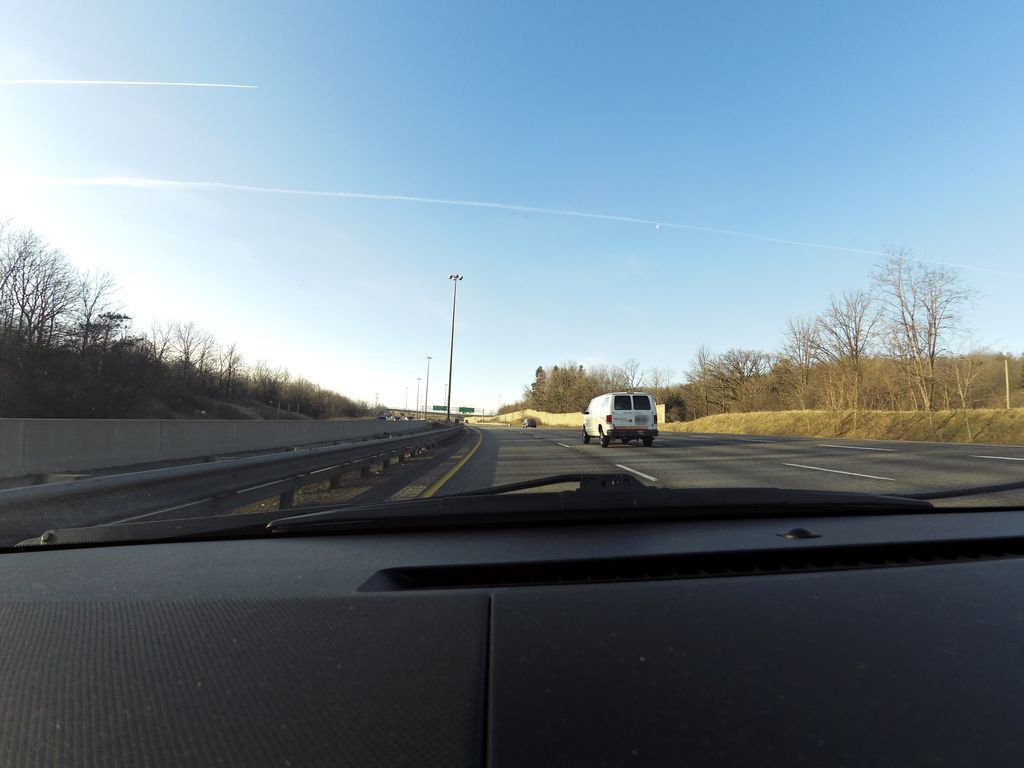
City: hamilton